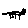
Label: cat